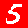
Digit: 5